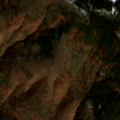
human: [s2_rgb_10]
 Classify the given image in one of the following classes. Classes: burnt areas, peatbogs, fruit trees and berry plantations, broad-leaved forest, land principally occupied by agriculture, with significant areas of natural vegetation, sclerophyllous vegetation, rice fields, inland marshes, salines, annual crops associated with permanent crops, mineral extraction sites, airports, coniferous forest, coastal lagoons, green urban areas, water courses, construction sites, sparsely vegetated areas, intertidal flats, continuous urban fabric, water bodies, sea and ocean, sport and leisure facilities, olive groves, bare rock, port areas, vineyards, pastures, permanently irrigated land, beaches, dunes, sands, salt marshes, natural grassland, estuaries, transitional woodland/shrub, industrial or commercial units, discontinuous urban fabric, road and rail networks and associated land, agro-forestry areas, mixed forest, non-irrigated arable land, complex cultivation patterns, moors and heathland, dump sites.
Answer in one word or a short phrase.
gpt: broad-leaved forest, coniferous forest, mixed forest, natural grassland, transitional woodland/shrub